Interaction volume radius: 10 \u00c5
Interaction volume height: 10 \u00c5
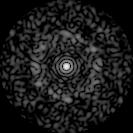
Disorder parameter: 0.8131